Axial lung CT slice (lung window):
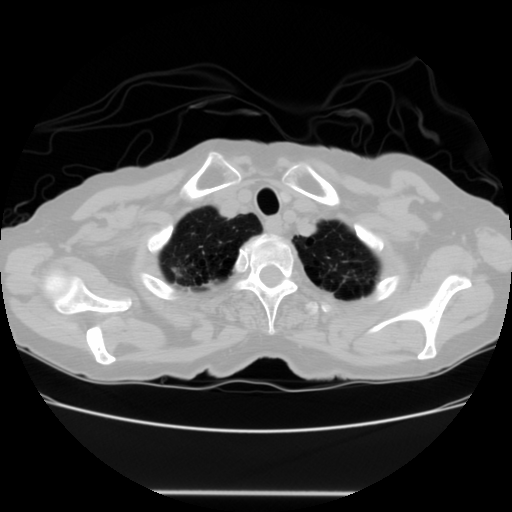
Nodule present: no